Field crop: maize
Growth stage: 2
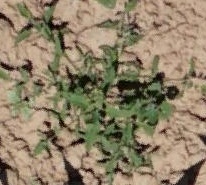
Species: atriplex